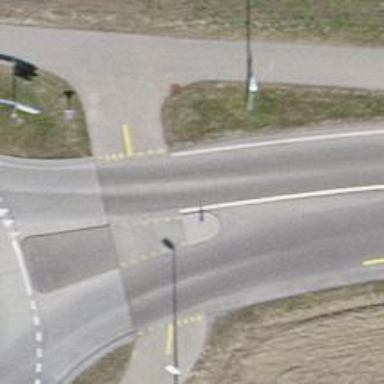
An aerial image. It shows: Asphalt path with marked crossing for both pedestrians and cyclists.